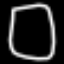
Label: square